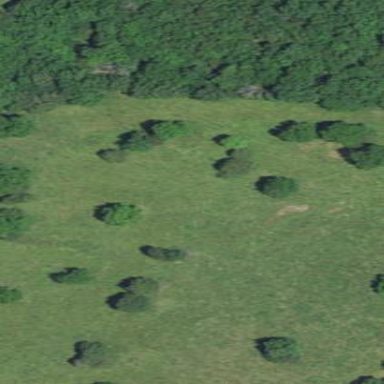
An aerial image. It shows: Beautiful meadow.